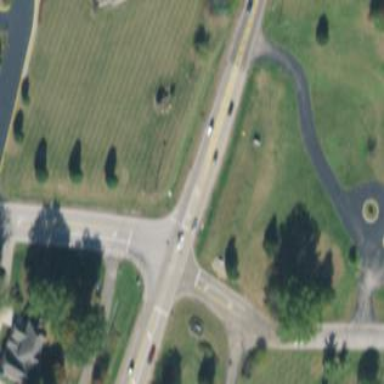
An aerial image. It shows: Secondary road leading to roundabout.